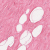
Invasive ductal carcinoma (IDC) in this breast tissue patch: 0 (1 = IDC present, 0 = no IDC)